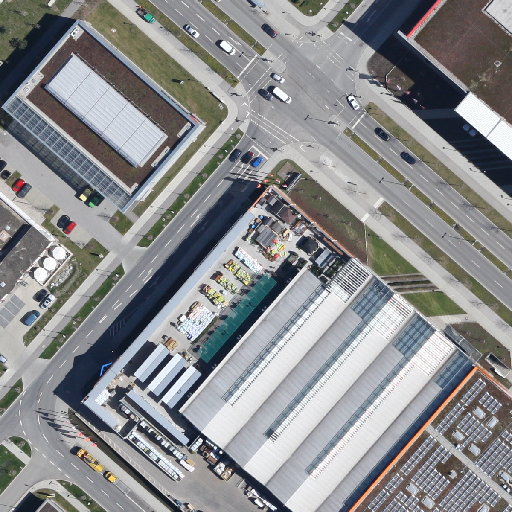
Referring expression: van in the parking area